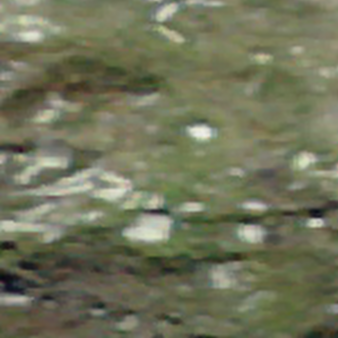
Label: other